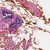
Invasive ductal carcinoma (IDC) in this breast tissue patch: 0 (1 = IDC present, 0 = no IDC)